Field crop: maize
Growth stage: 2
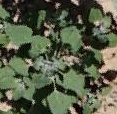
Species: maize